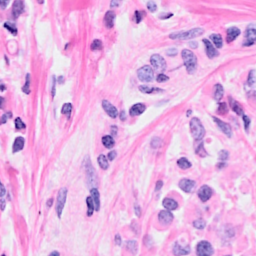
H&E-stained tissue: Breast